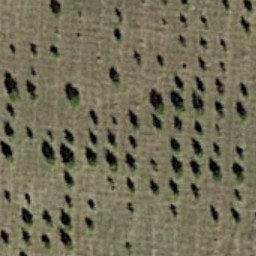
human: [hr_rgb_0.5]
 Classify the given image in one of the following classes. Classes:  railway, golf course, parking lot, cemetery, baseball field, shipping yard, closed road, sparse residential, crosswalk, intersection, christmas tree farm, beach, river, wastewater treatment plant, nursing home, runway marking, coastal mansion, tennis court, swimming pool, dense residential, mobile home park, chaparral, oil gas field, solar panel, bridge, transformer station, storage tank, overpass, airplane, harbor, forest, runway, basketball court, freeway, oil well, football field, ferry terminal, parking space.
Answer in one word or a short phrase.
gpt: christmas tree farm